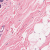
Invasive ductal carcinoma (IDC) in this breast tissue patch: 0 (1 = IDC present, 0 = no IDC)